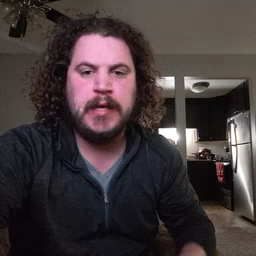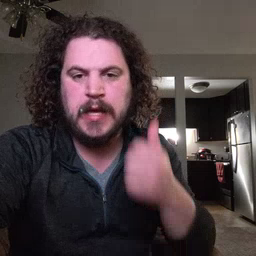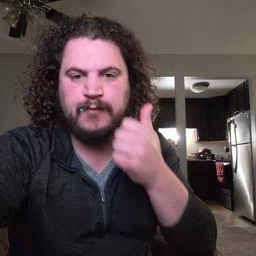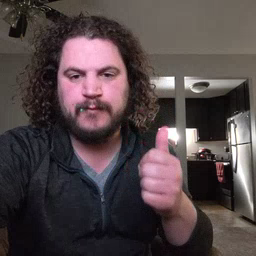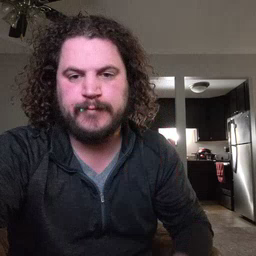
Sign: every